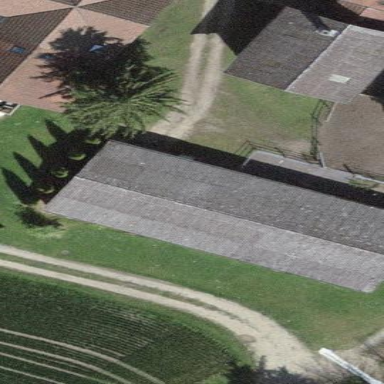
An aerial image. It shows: Barn.